RGB frame:
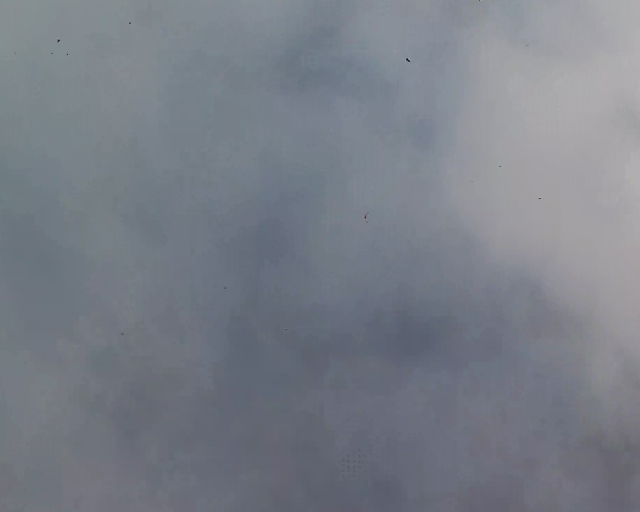
Thermal frame:
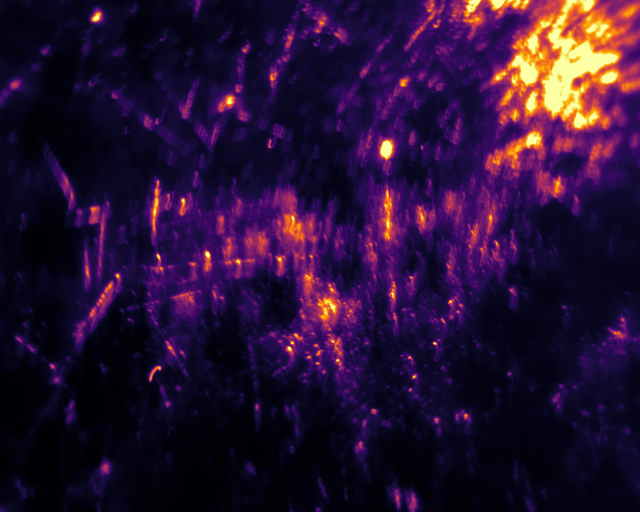
Captured: 2026-02-27 02:39:29
Pixels at or above 80 °C: 22530 (fraction of frame: 0.06876)